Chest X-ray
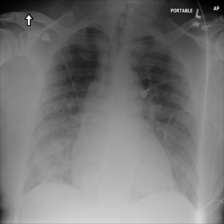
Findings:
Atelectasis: negative
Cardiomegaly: negative
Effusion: negative
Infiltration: negative
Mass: negative
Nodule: negative
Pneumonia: positive
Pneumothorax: negative
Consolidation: negative
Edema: positive
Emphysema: negative
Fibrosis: negative
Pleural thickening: negative
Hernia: negative